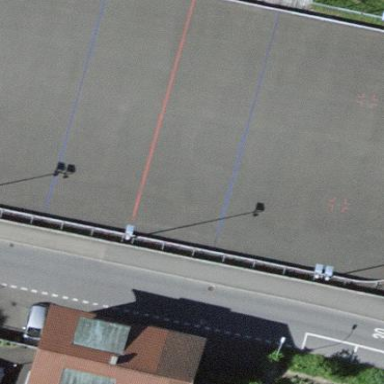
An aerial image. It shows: The area is ice rink used for playing ice hockey.